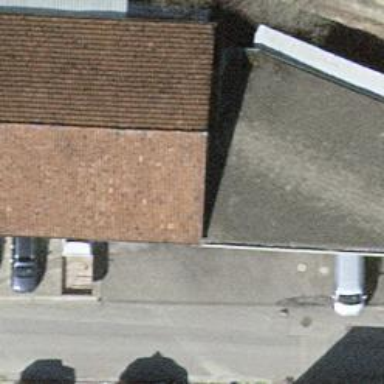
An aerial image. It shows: Car repair shop.